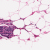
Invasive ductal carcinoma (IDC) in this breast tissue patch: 0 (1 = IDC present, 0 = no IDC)